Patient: sex F, age 56
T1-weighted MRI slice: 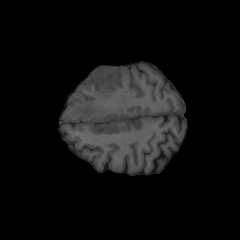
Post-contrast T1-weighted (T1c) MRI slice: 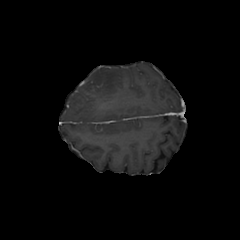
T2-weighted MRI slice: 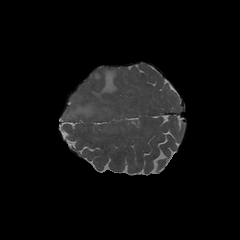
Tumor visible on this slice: yes
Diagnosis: Glioblastoma, IDH-wildtype
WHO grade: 4